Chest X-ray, PA view. Patient: 52 years old, sex M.
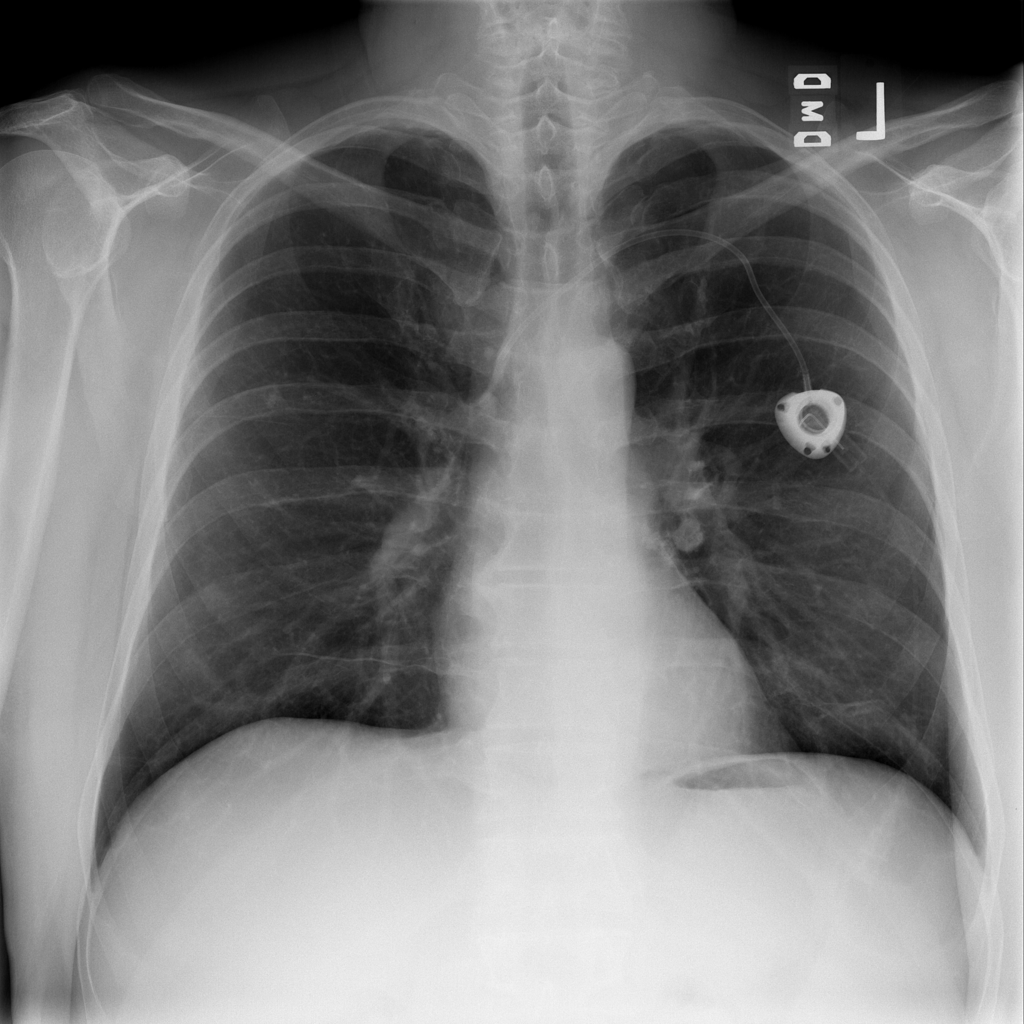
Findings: No Finding